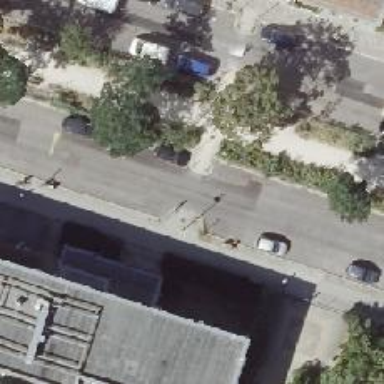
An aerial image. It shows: Unmarked crossing with kerb extensions on both sides of the road.